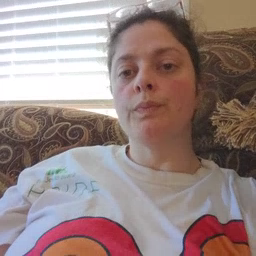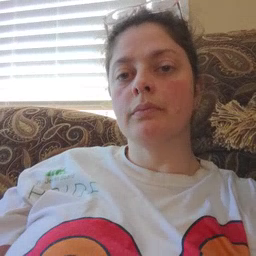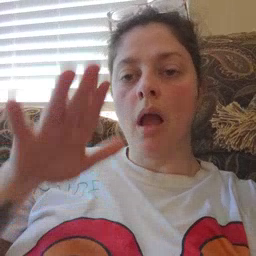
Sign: on